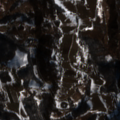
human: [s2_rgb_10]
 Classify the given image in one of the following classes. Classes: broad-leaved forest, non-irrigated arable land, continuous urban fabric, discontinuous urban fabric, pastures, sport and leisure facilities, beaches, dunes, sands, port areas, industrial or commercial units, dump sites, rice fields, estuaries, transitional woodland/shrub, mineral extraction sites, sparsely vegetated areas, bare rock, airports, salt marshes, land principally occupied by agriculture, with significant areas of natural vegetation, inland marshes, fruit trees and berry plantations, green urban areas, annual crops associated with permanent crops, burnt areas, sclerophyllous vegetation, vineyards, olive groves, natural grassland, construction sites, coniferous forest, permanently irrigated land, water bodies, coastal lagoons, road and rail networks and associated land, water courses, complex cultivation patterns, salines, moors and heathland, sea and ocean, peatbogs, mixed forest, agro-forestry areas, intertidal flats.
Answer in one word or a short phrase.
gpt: complex cultivation patterns, land principally occupied by agriculture, with significant areas of natural vegetation, broad-leaved forest, transitional woodland/shrub